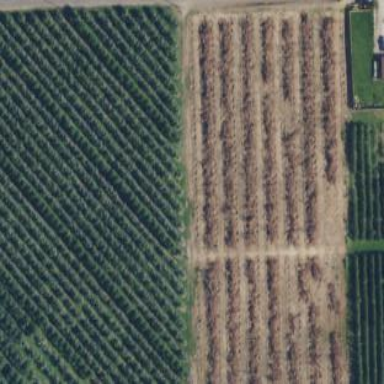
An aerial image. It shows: Orchard.